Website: ulta-beauty
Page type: billing-address
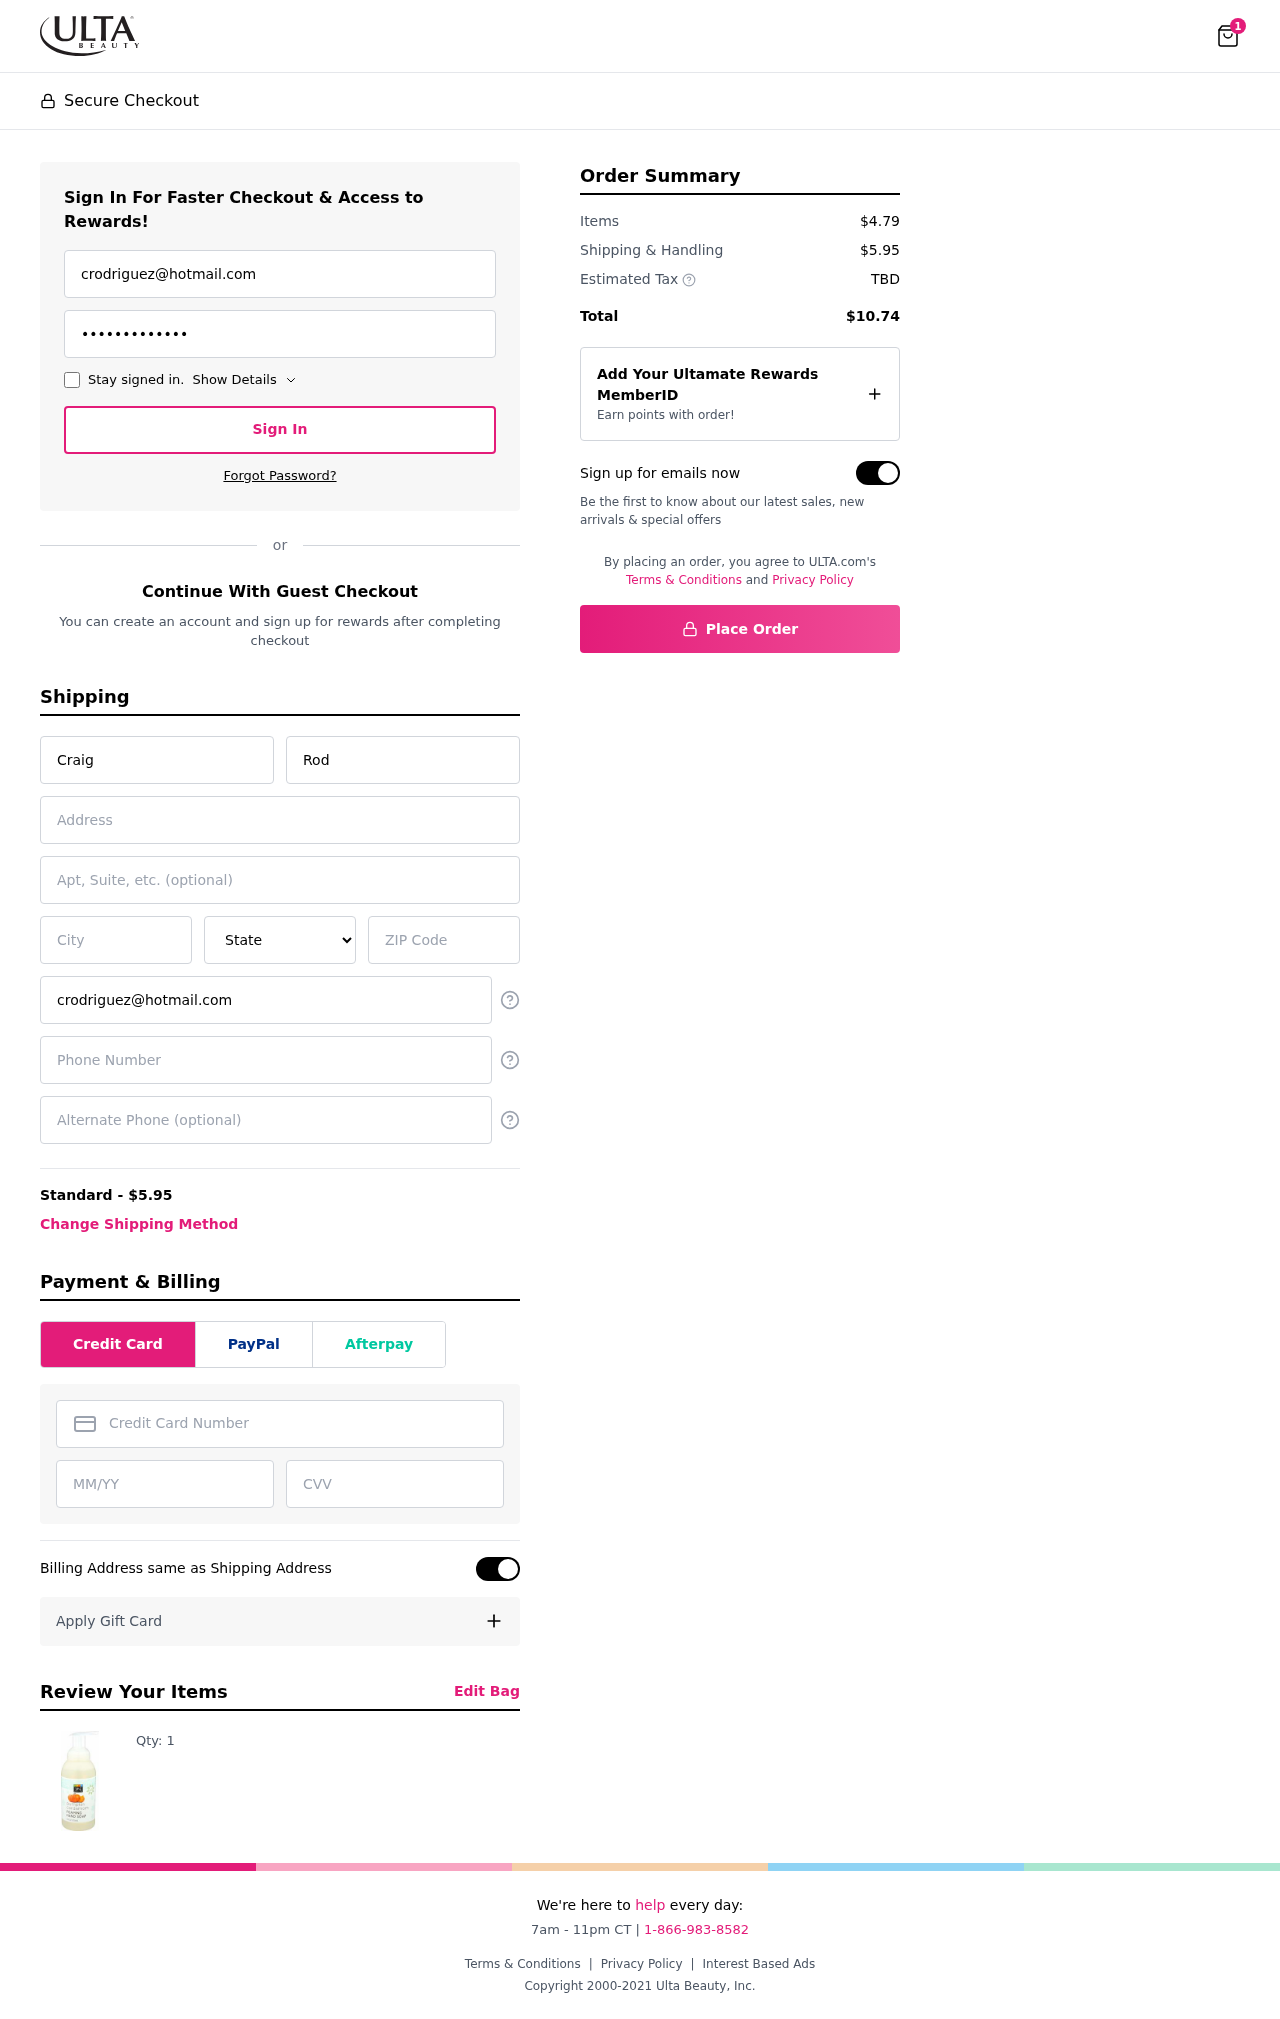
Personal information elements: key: PII_STATE
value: Massachusetts
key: PII_EMAIL
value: crodriguez@hotmail.com
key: PII_FIRSTNAME
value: Craig
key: PII_LASTNAME
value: Rodriguez
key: PII_STREET
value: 8322 Walker Course Apt. 756
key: PII_STREET2
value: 905 Ramsey Spring
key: PII_CITY
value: Port Catherinebury
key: PII_POSTCODE
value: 87995
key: PII_PHONE
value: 6235640730
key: PII_ALT_PHONE
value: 4026793736
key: PII_CARD_NUMBER
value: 3497 0797 3066 343
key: PII_CARD_EXPIRY
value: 09/29
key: PII_CARD_CVV
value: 4919
Product elements: key: PRODUCT1_QUANTITY
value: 1
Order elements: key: ORDER_NUM_ITEMS
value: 1
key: ORDER_SHIPPING_COST
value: $5.95
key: ORDER_SUBTOTAL
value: $4.79
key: ORDER_TOTAL
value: $10.74